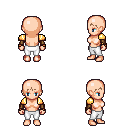
a pixel art fantasy rpg character, female body template, human, light skin, gold arm armor, white pants, plain hairstyle, cloth bracers, four views (front, back, left, right), 2x2 character sprite sheet, small pixel art, hard edges, no anti-aliasing